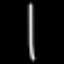
Label: line